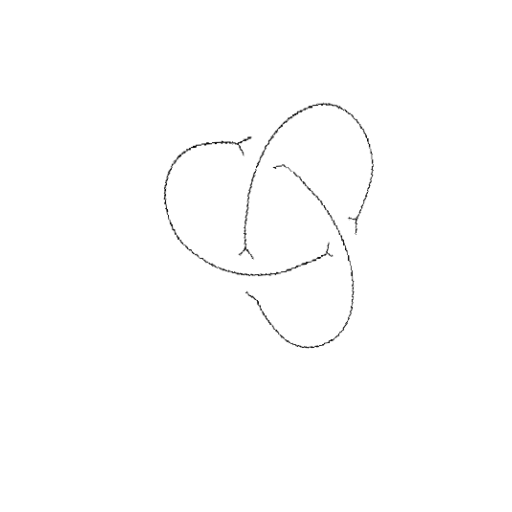
Crossing number: 3